Question: XYSeries add method only accepts add(double, double). Why can't it accept add(java.util Date, double) similar to the TimeSeries.
I would like to plot X-axis = dates, 2 Y-axis (left and right) = values but the problem I experienced was I lost the dual y-axis plot (secondary Y-axis on the right hand side) if I use the TimeSeries add method with (Date, double) values. If I use the XYSeries it allows me to do a dual y-axis plot but would not accept Dates in the X-axis.
Code is given below:
'''
public void addXYSeries(XYMultipleSeriesDataset dataset, String[] titles,
List<Date[]> xValues, List<double[]> yValues, int scale) {
int length = titles.length;
for (int i = 0; i < length; i++) {
//XYSeries series = new XYSeries(titles[i], scale);
TimeSeries series = new TimeSeries(titles[i]);
Date[] xV = xValues.get(i);
double[] yV = yValues.get(i);
int seriesLength = xV.length;
for (int k = 0; k < seriesLength; k++) {
series.add(xV[k], yV[k]);
}
dataset.addSeries(series);
}
}
'''

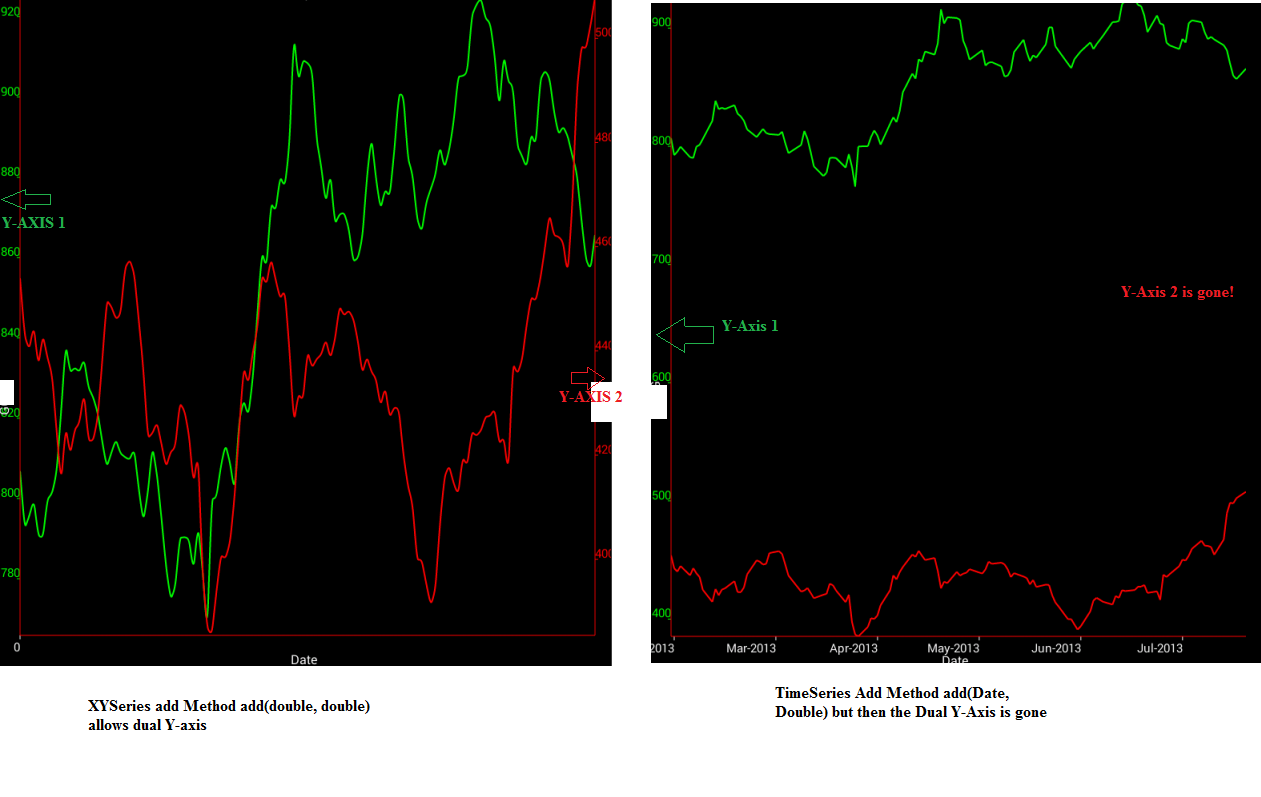
Answer: The X axis have to share the same values if you really want the line charts be displayed together.
So you will either have to have all the charts X axis be date values or all of them be double values.